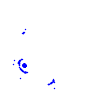
Particle: kaon